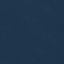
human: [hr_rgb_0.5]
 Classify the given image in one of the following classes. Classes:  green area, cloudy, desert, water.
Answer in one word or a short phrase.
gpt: water